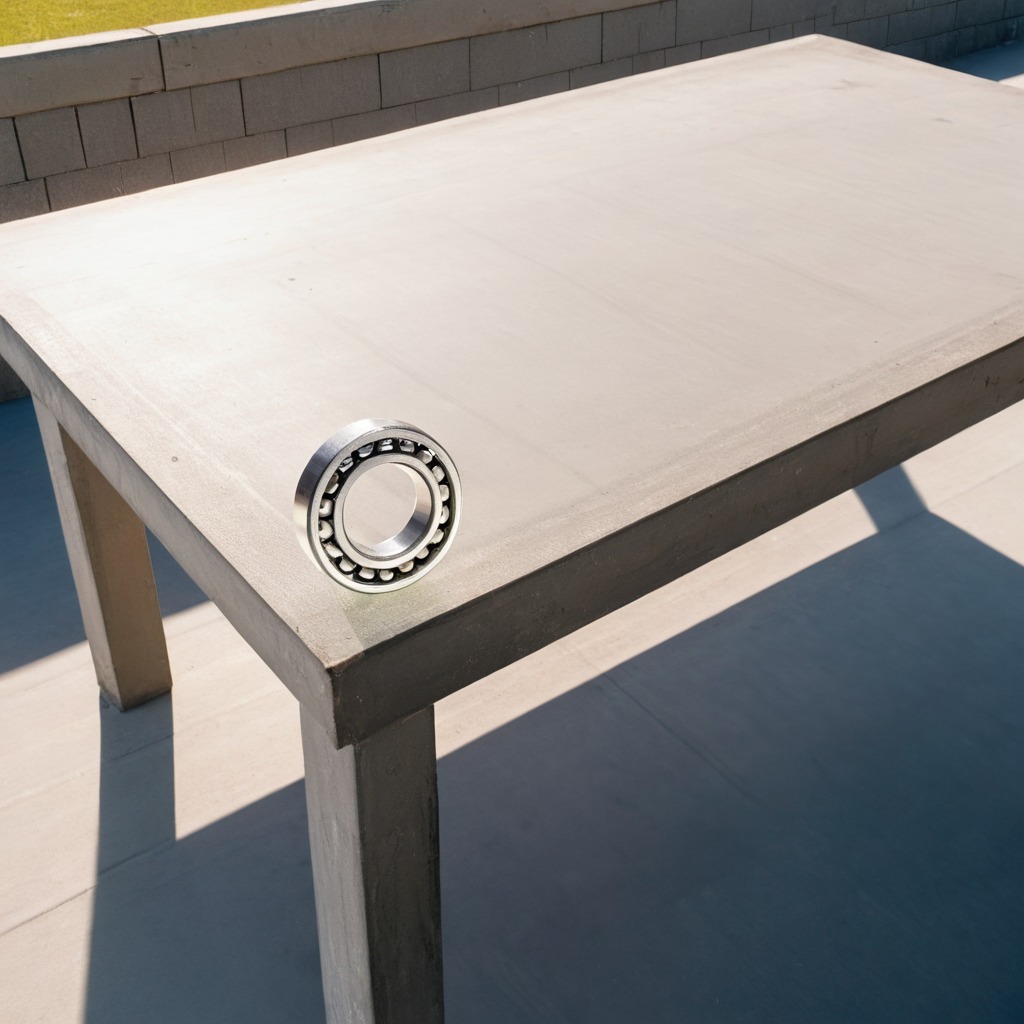
A metal ball bearing is lying on the concrete workbench.